Question: I am currently implementing a newton-raphson root-finding method that guarantees convergence in a multidimensional setting (not homework!). Currently it finds the root for x, but not for y. I also observed a strange behaviour where 'f1' and 'f2' get equalised to the same number. For example, after 2000 iterations both are 560.0. I think 'f1' and 'f2' both need to approach 0. At least, this is how it works using the classical newton-raphson method.
Can anyone see what could cause this? I need a second pair of eyes.
paper: <URL>

<URL>
Note: U, L are the upper and lower triangular matrices of the Jacobian (matrix of partial derivatives).
My current implementation looks like the following (Eigen is used, but it's pretty clear what it does). Currently something strange
'''
#include "../../Eigen/Eigen/Core"
#include "../../Eigen/Eigen/LU"
#include <iostream>
int main(){
double eps = 1e-4;
Eigen::Vector2d p(0.0, 0.0);
double x = 0.1;
double y = 1.0;
double f1 = 1e9;
double f2 = 1e9;
unsigned int count = 0;
while (count < 2000 && f1 > eps){
std::cout << "count : " << count << std::endl;
f1 = x*x - 10*x + y*y - 10*y + 34;
f2 = x*x - 22*x + y*y - 10*y + 130;
std::cout << "f1: " << f1 << ", f2: " << f2 << std::endl;
double A = 2*x - 10;
double B = 2*y - 10;
double C = 2*x - 22;
double D = 2*y - 10;
Eigen::Matrix2d J;
J << A, B, C, D;
Eigen::Matrix2d J_U_inv;
J_U_inv << J(0,0), J(0,1), 0.0, J(1,1);
J_U_inv = J_U_inv.inverse();
Eigen::Matrix2d J_L_inv;
J_L_inv << J(0,0), 0.0, J(1,0), J(1,1);
J_L_inv = J_L_inv.inverse();
Eigen::Vector2d f3(f1, f2);
Eigen::Vector2d T(x, y);
if (count == 0){
p = -0.5 * J_U_inv * f3;
}
Eigen::Vector2d E = T + 0.5 * J_L_inv * p;
p = -0.5 * J_U_inv * f3;
x = E(0);
y = E(1);
std::cout << "x, y: " << x << ", " << y << std::endl;
++count;
}
}
'''
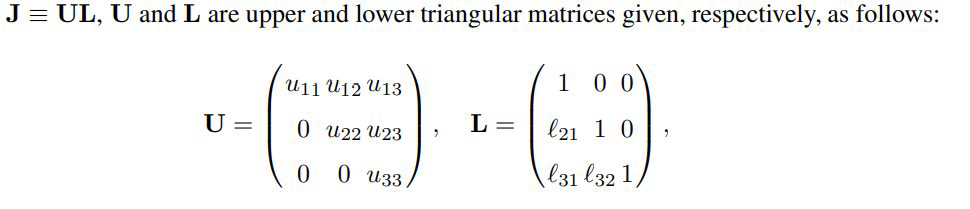
Answer: It seems I was not aware of the proper way to do the matrix decomposition.
Below is a working example of the W4 method for a 2dimensional system.
'''
#include "../../Eigen/Eigen/Core"
#include "../../Eigen/Eigen/LU"
#include <iostream>
int main(){
double eps = 1e-4;
Eigen::Vector2d p(0.0, 0.0);
double x = 0.1;
double y = 1.0;
double f1 = 1e9;
double f2 = 1e9;
unsigned int count = 0;
while (std::abs(f1) > eps && std::abs(f2) > eps){
std::cout << "count : " << count << std::endl;
f1 = x*x - 10*x + y*y - 10*y + 34;
f2 = x*x - 22*x + y*y - 10*y + 130;
std::cout << "f1: " << f1 << ", f2: " << f2 << std::endl;
double A = 2*x - 10;
double B = 2*y - 10;
double C = 2*x - 22;
double D = 2*y - 10;
Eigen::Matrix2d J;
J << A, B, C, D;
Eigen::Matrix2d J_U_inv;
J_U_inv << J(0,0) -J(0,1)*J(1,0)/J(1,1), J(0,1),
0.0, J(1,1);
J_U_inv = J_U_inv.inverse().eval();
Eigen::Matrix2d J_L_inv;
J_L_inv << 1.0, 0.0,
J(1,0)/J(1,1), 1.0;
J_L_inv = J_L_inv.inverse().eval();
Eigen::Vector2d f3(f1, f2);
Eigen::Vector2d T(x, y);
if (count == 0){
p = -0.5 * J_U_inv * f3;
}
Eigen::Vector2d E = T + 0.5 * J_L_inv * p;
p = -0.5 * J_U_inv * f3;
x = E(0);
y = E(1);
std::cout << "x, y: " << x << ", " << y << std::endl;
++count;
}
}
'''